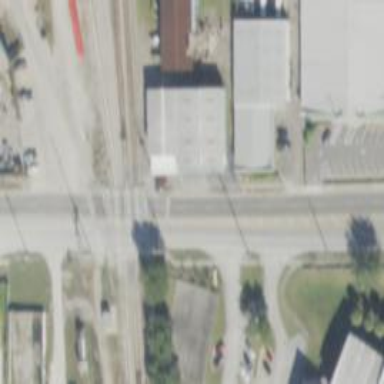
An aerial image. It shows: Railway crossing.